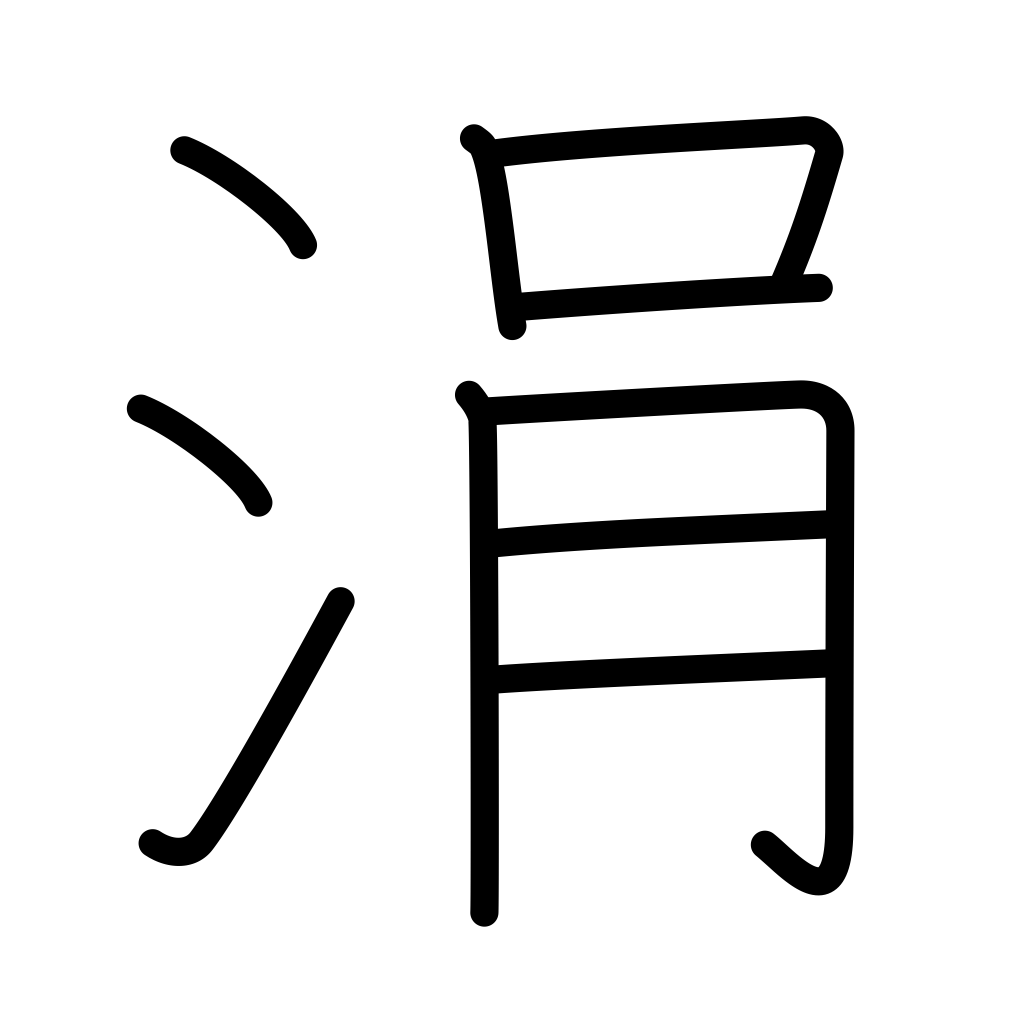
Meaning: drop, pure